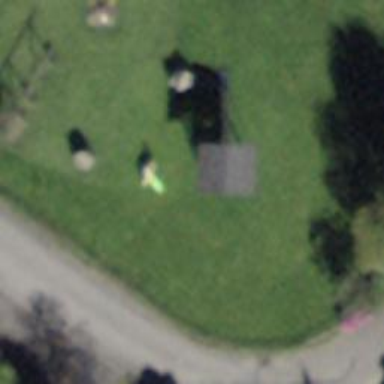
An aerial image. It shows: Playground area for leisure activities on the land.